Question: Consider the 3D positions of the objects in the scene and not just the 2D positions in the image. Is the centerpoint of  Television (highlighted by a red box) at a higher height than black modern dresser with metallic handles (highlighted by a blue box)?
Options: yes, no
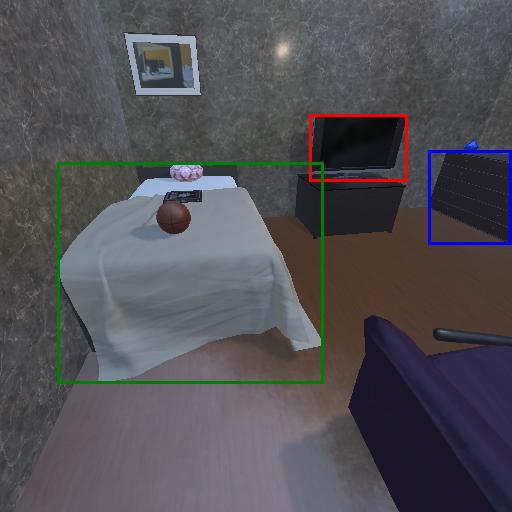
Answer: yes